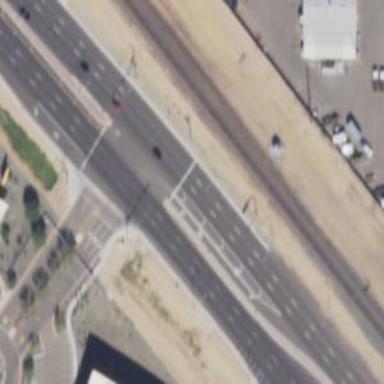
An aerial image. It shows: Solid stop line on the road.